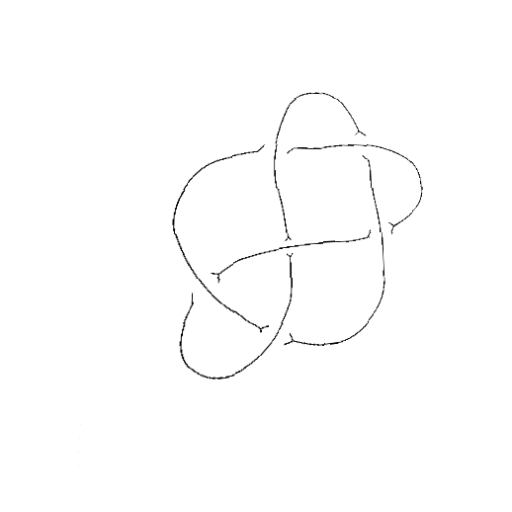
Crossing number: 6